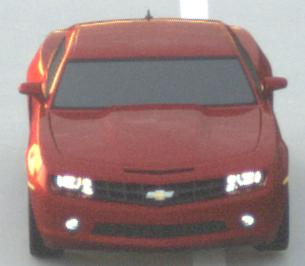
Make: Chevrolet
Model: Camaro Cabriolet 6.2 V8
Detailed model: Camaro (V) Coupé
Model produced from: 2011/09
Model produced until: 2014/02
Doors: 2
Color: red
Road condition: dry road
Daytime: sunrise or sunset
Contrast: low contrast